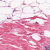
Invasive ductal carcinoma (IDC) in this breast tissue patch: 0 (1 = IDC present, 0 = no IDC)